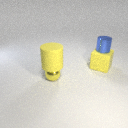
large yellow rubber cylinder above small yellow metal sphere